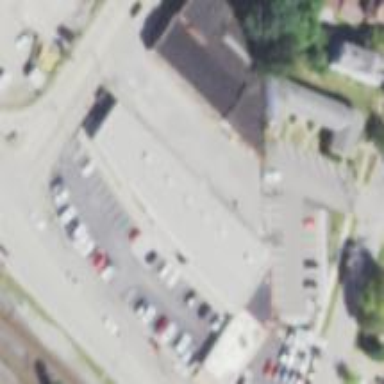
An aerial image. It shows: Healthcare clinic.